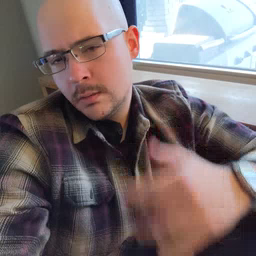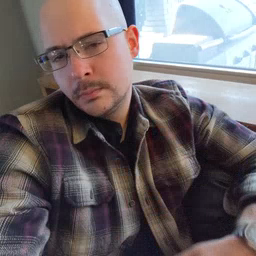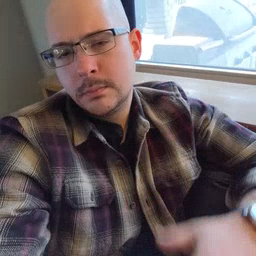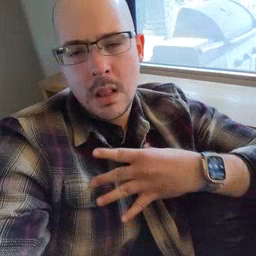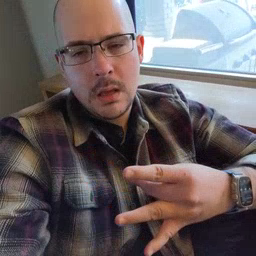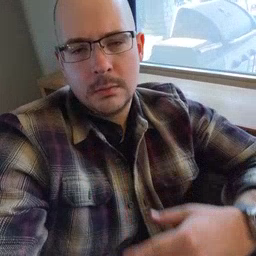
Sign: like